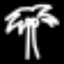
Label: palm tree